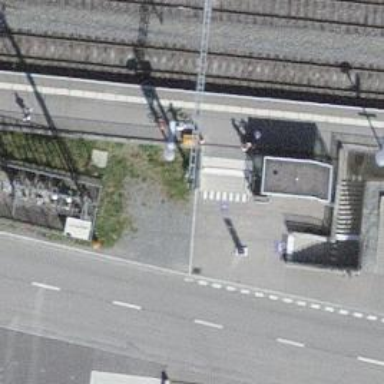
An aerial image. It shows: Concrete steps with ramp available for accessibility.